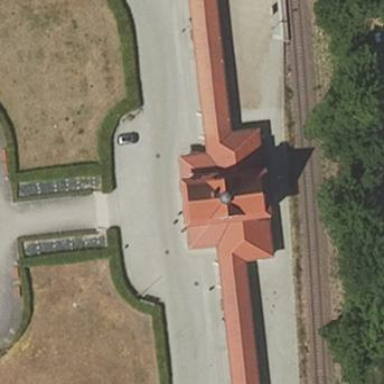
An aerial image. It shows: Train station building.